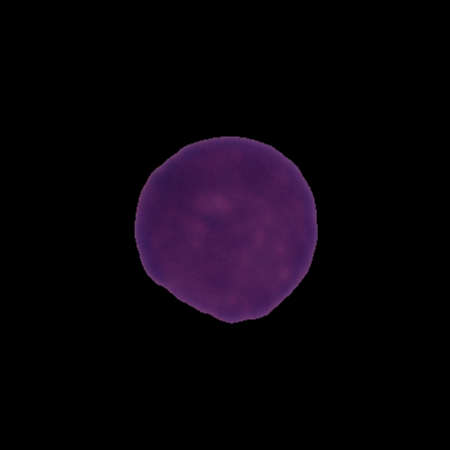
Label: healthy